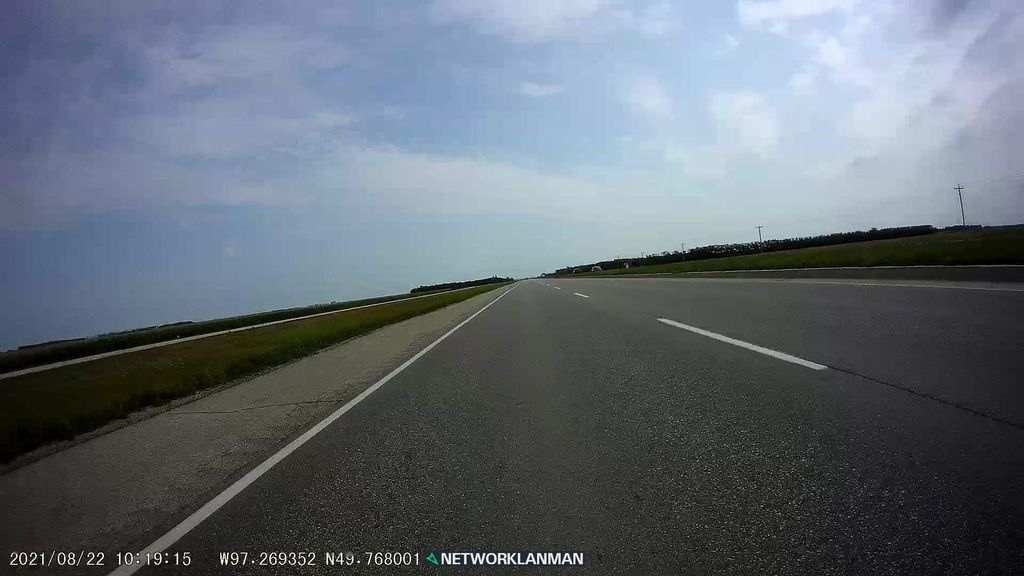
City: winnipeg